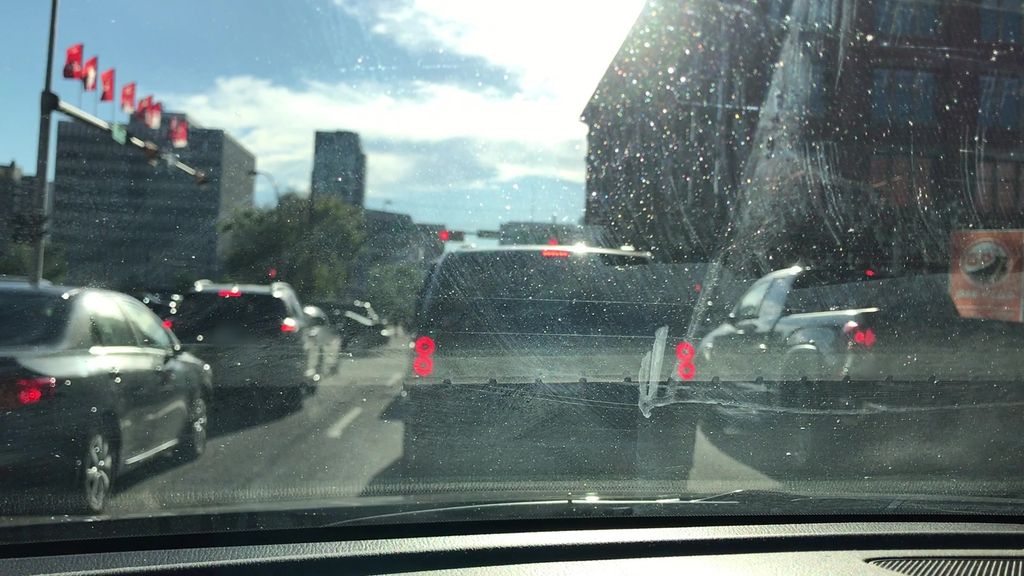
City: calgary